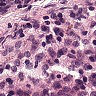
Metastatic tissue present: no